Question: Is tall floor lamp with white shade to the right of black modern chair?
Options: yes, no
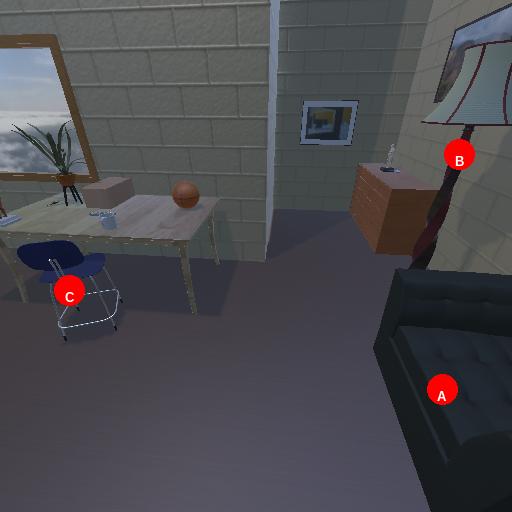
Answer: yes